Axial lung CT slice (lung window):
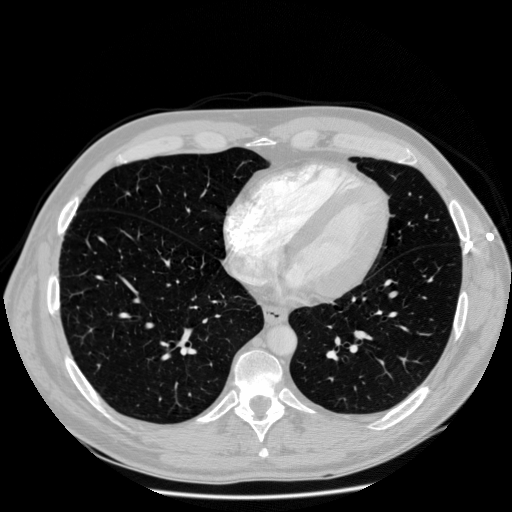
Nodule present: no